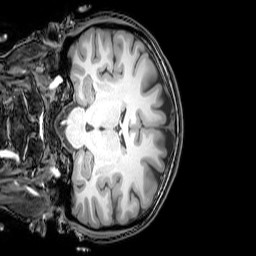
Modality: T1w
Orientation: coronal
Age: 23
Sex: female
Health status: healthy
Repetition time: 0.081 s
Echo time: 0.037 s